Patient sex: F
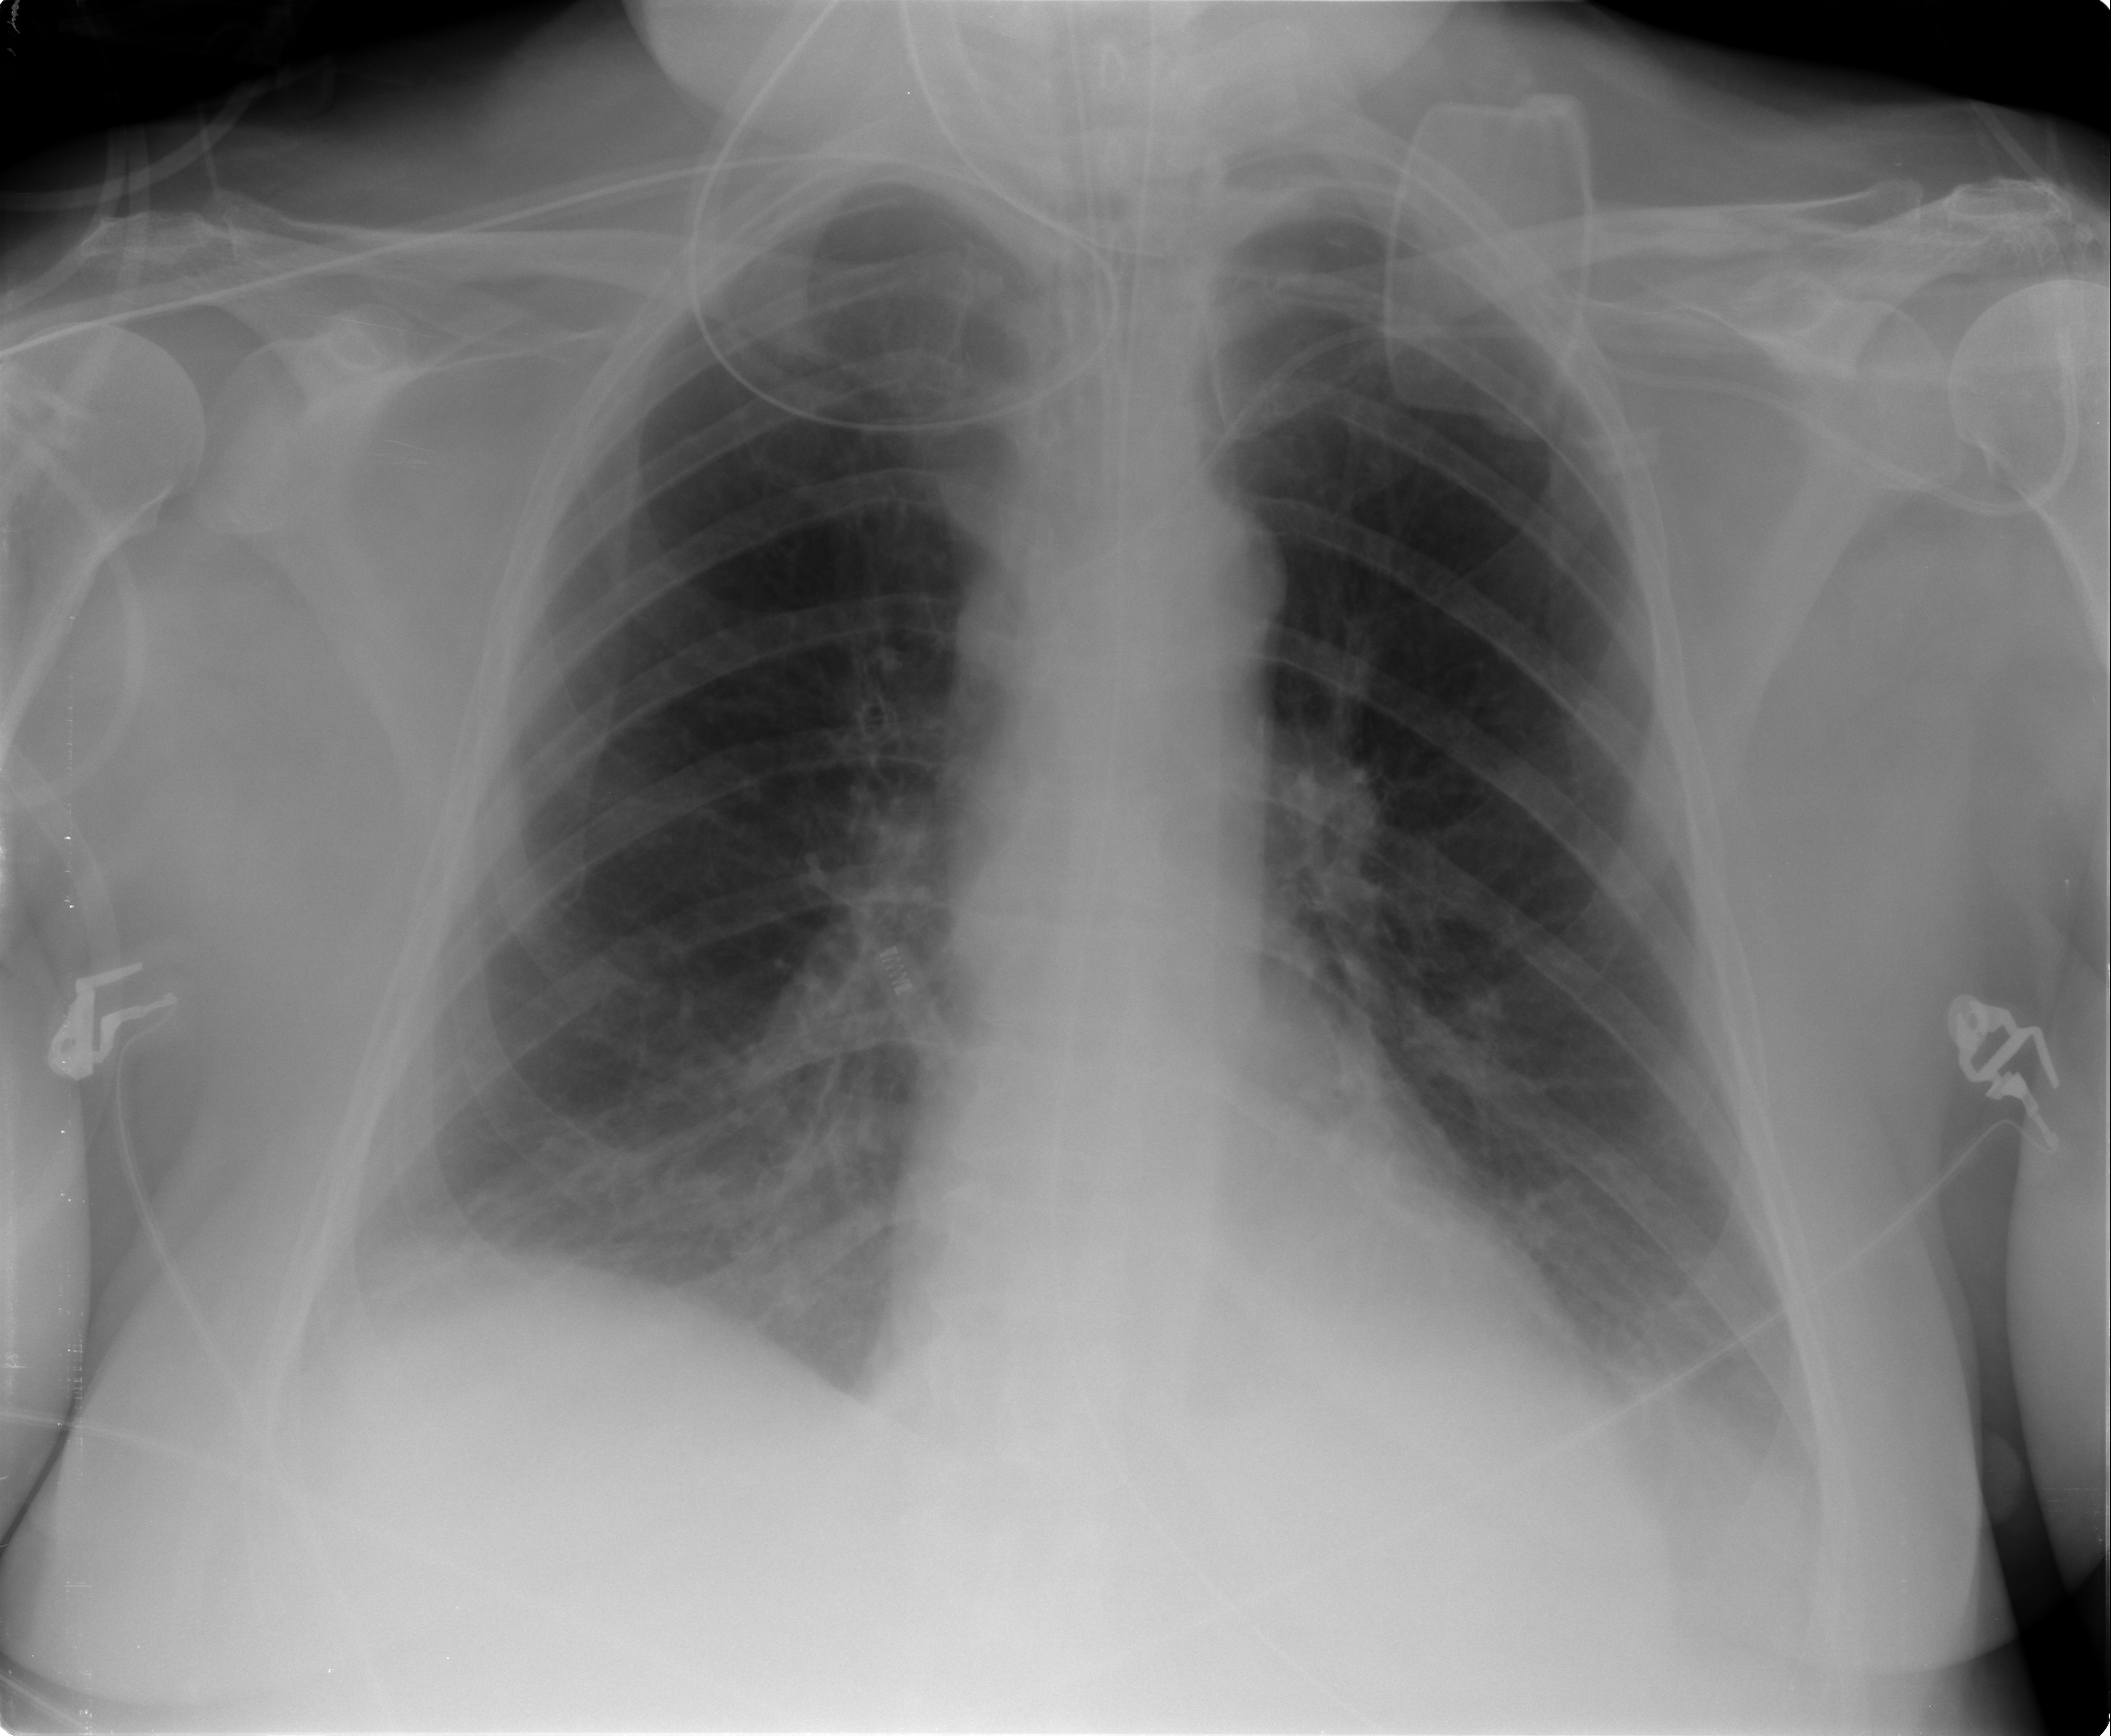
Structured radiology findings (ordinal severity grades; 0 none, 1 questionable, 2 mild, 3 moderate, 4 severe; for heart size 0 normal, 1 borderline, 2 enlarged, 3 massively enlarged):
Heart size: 0
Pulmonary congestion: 0
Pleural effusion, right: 2
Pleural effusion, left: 2
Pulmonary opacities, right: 0
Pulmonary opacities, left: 0
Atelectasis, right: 2
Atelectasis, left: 1